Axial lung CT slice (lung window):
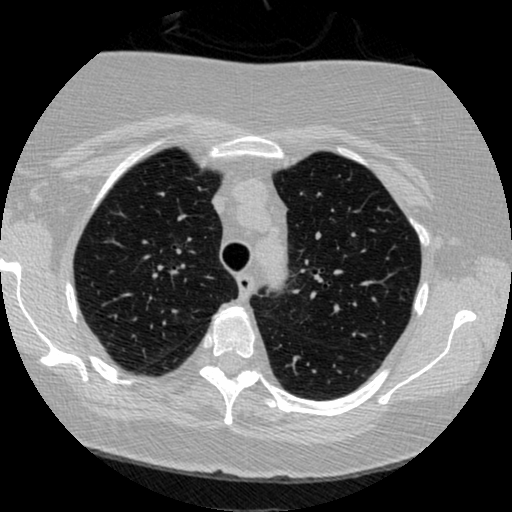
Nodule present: no